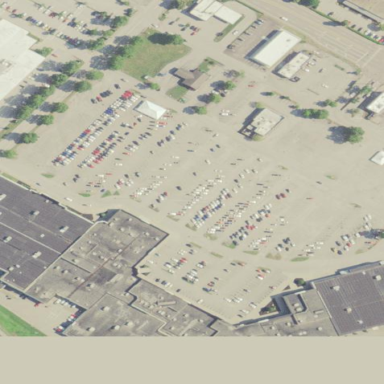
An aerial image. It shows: Retail building.